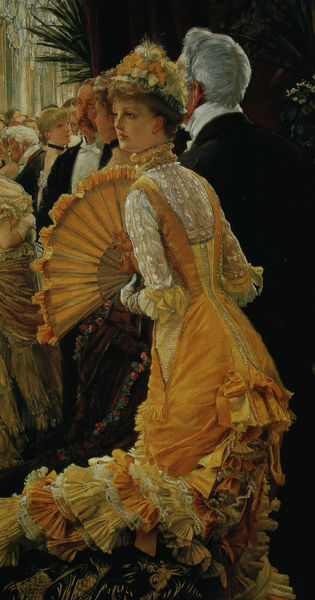
Titel: Der Empfang (Ausschnitt)
Künstler: James Tissot
Standort: Paris
Institution: Musée d'Orsay
Schlagwörter: baum, dunkel, feder, gemälde, hand, mann, weiß, frauen, gelb, grün, impressionismus, menschen, ocker, abend, ausschnitt, bewegung, blumen, braun, damen, frankreich, frau, frisur, grau, haar, handschuh, hut, kleid, mund, männer, nase, ohr, orange, paris, profil, raum, rücken, schwarz, blick, blüten, dame, haus, ball, beige, fest, fächer, gesellschaft, haube, herren, mode, party, rock, schleife, tanz, alt, anzug, bart, feier, schnurrbart, wand, arm, barock, bluse, falten, federn, gesicht, kragen, mensch, spitze, ärmel, bild, bildnis, herr, portrait, porträt, öl, gold, haare, paar, saum, spitzen, oper, pflanze, pflanzen, schleifen, theater, england, perlen, genre, schleppe, taille, halsband, mieder, tüll, kette, modern, saal, französisch, salon, detail, kronleuchter, palme, palmwedel, rüschen, perlenkette, abendkleid, hinten, rückenfigur, vatermörder, wei0, proträt, kopfputz, festlich, james, ausgehen, ehepaar, palmzweig, palmzweige, halbprofil, makart, reichtum, viktorianisch, korsett, palmen, begleitung, volant, monarchie, volants, london, kopfschmuck, graus, veranstaltung, eleganz, einladung, ballkleid, gründerzeit, klasse, franzose, tille, turnüre, schnürung, graue haare, abendgesellschaft, reißverschluss, belle epoque, nmann, bellepoque, gesellschaftsbild, gelbes kleid, tissot, kordett, upper class, james tissot, ungohr